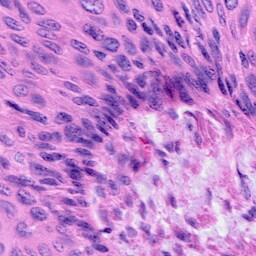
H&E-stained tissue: Cervix